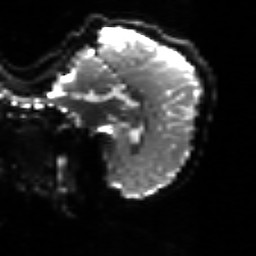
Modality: sbref
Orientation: sagittal
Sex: female
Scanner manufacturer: siemens
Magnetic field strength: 3 T
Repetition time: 5 s
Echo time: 0.071 s